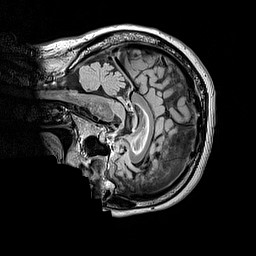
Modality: FLAIR
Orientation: sagittal
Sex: female
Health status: ill
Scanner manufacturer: siemens
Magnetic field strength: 3 T
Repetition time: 5 s
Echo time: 0.388 s